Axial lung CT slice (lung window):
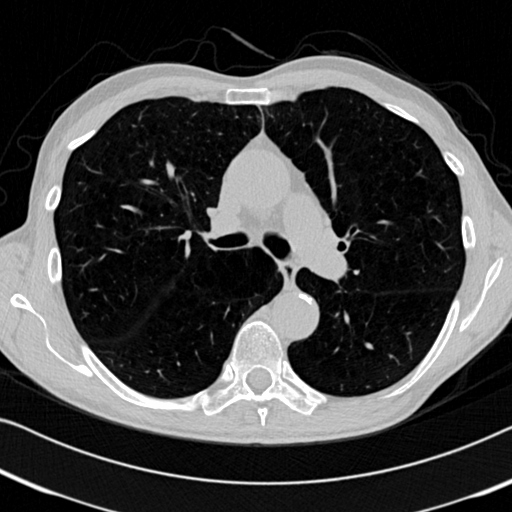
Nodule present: no